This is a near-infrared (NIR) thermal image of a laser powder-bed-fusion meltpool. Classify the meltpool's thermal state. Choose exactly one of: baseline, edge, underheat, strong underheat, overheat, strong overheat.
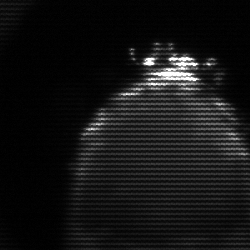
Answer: edge